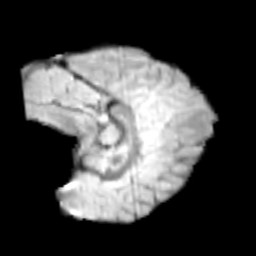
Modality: T2w
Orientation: sagittal
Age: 11
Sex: female
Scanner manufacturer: siemens
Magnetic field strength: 3 T
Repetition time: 3.8 s
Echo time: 0.07 s